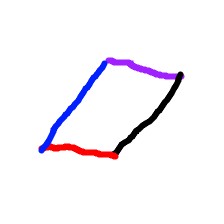
Shape: parallelogram